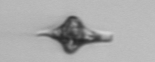
Label: Euglena